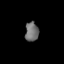
Tissue: lung
Cell type: Others
Senescence score: 0.2217
Nuclear area (px): 257
Mean DAPI intensity: 110.171